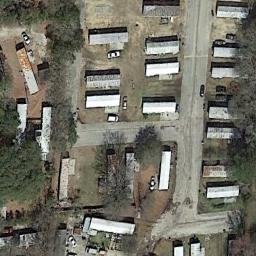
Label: mobile_home_park